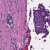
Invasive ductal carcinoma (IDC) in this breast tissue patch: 1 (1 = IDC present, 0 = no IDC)